Question: I have a simple html, css, js code. I want to pass all parameters to 'open_alert' function. Parameters in open_alert function are ('titLe, button1Display, button2Display, button3Display').
When I call this function by using 'onclick' for one of them, the result shows the first parameter. I want to pass all others just call which I want to use in onclick button. Thanks.
'''
<button onclick="open_alert(button3Display='inline-block');">Click Me</button>
<div id="alertBox" style="display: none;">
<p id='txt'></p>
<button id="btn1">button 1</button>
<button id="btn2">button 3</button>
<button id="btn3">button 2</button>
</div>
<script>
const txt = document.getElementById("txt");
const btn_1 = document.getElementById("btn1");
const btn_2 = document.getElementById("btn2");
const btn_3 = document.getElementById("btn3");
var open_alert = function(titLe, button1Display, button2Display, button3Display){
if(titLe !== undefined){
txt.innerText = titLe;
}else{
txt.innerText = 'foo';
}
if(button1Display !== undefined){
btn_1.style.display = button1Display;
}else{
btn_1.style.display = 'none';
}
if(button2Display !== undefined){
btn_2.style.display = button2Display;
}else{
btn_2.style.display = 'none';
}
if(button3Display !== undefined){
btn_3.style.display = button3Display;
}else{
btn_3.style.display = 'none';
}
document.getElementById("alertBox").style.display = "block";
}
</script>
'''

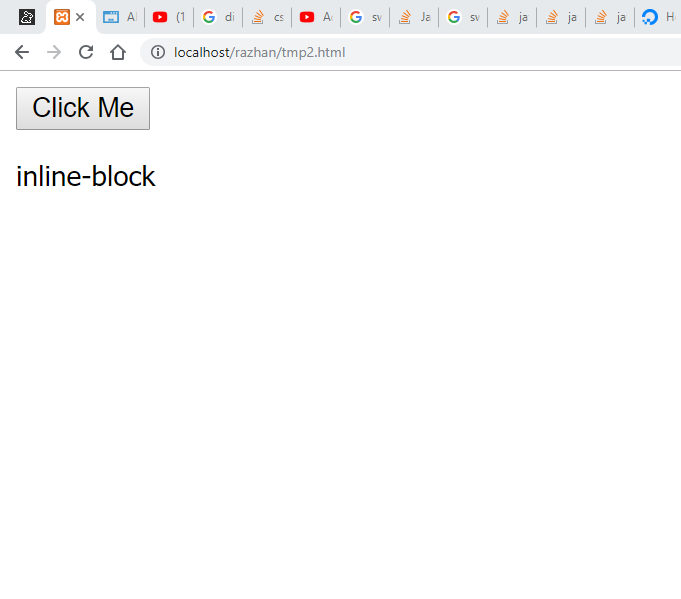
Answer: The issue is that you are not passing all the parameters to the function, so it takes the first parameter as the title.
'''
const txt = document.getElementById("txt");
const btn_1 = document.getElementById("btn1");
const btn_2 = document.getElementById("btn2");
const btn_3 = document.getElementById("btn3");
var open_alert = function(titLe, button1Display, button2Display, button3Display){
if(titLe !== undefined){
txt.innerText = titLe;
}else{
txt.innerText = 'foo';
}
if(button1Display !== undefined){
btn_1.style.display = button1Display;
}else{
btn_1.style.display = 'none';
}
if(button2Display !== undefined){
btn_2.style.display = button2Display;
}else{
btn_2.style.display = 'none';
}
if(button3Display !== undefined){
btn_3.style.display = button3Display;
}else{
btn_3.style.display = 'none';
}
document.getElementById("alertBox").style.display = "block";
}
'''
'''
<button onclick="open_alert('COOL TITLE', 'inline-block', 'flex', 'table');">Click Me</button>
<div id="alertBox" style="display: none;">
<p id='txt'></p>
<button id="btn1">button 1</button>
<button id="btn2">button 3</button>
<button id="btn3">button 2</button>
</div>
'''
If you inspect the buttons styles, you will see that the display is different.
'''
const txt = document.getElementById("txt");
const btn_1 = document.getElementById("btn1");
const btn_2 = document.getElementById("btn2");
const btn_3 = document.getElementById("btn3");
function open_alert(options) {
if(options.titLe !== undefined){
txt.innerText = options.titLe;
}else{
txt.innerText = 'foo';
}
if(options.button1Display !== undefined){
btn_1.style.display = options.button1Display;
}else{
btn_1.style.display = 'none';
}
if(options.button2Display !== undefined){
btn_2.style.display = options.button2Display;
}else{
btn_2.style.display = 'none';
}
if(options.button3Display !== undefined){
btn_3.style.display = options.button3Display;
}else{
btn_3.style.display = 'none';
}
document.getElementById("alertBox").style.display = "block";
}
'''
'''
<button onclick="open_alert({titLe: 'GREAT', button1Display: 'flex'});">Click Me</button>
<div id="alertBox" style="display: none;">
<p id='txt'></p>
<button id="btn1">button 1</button>
<button id="btn2">button 3</button>
<button id="btn3">button 2</button>
'''